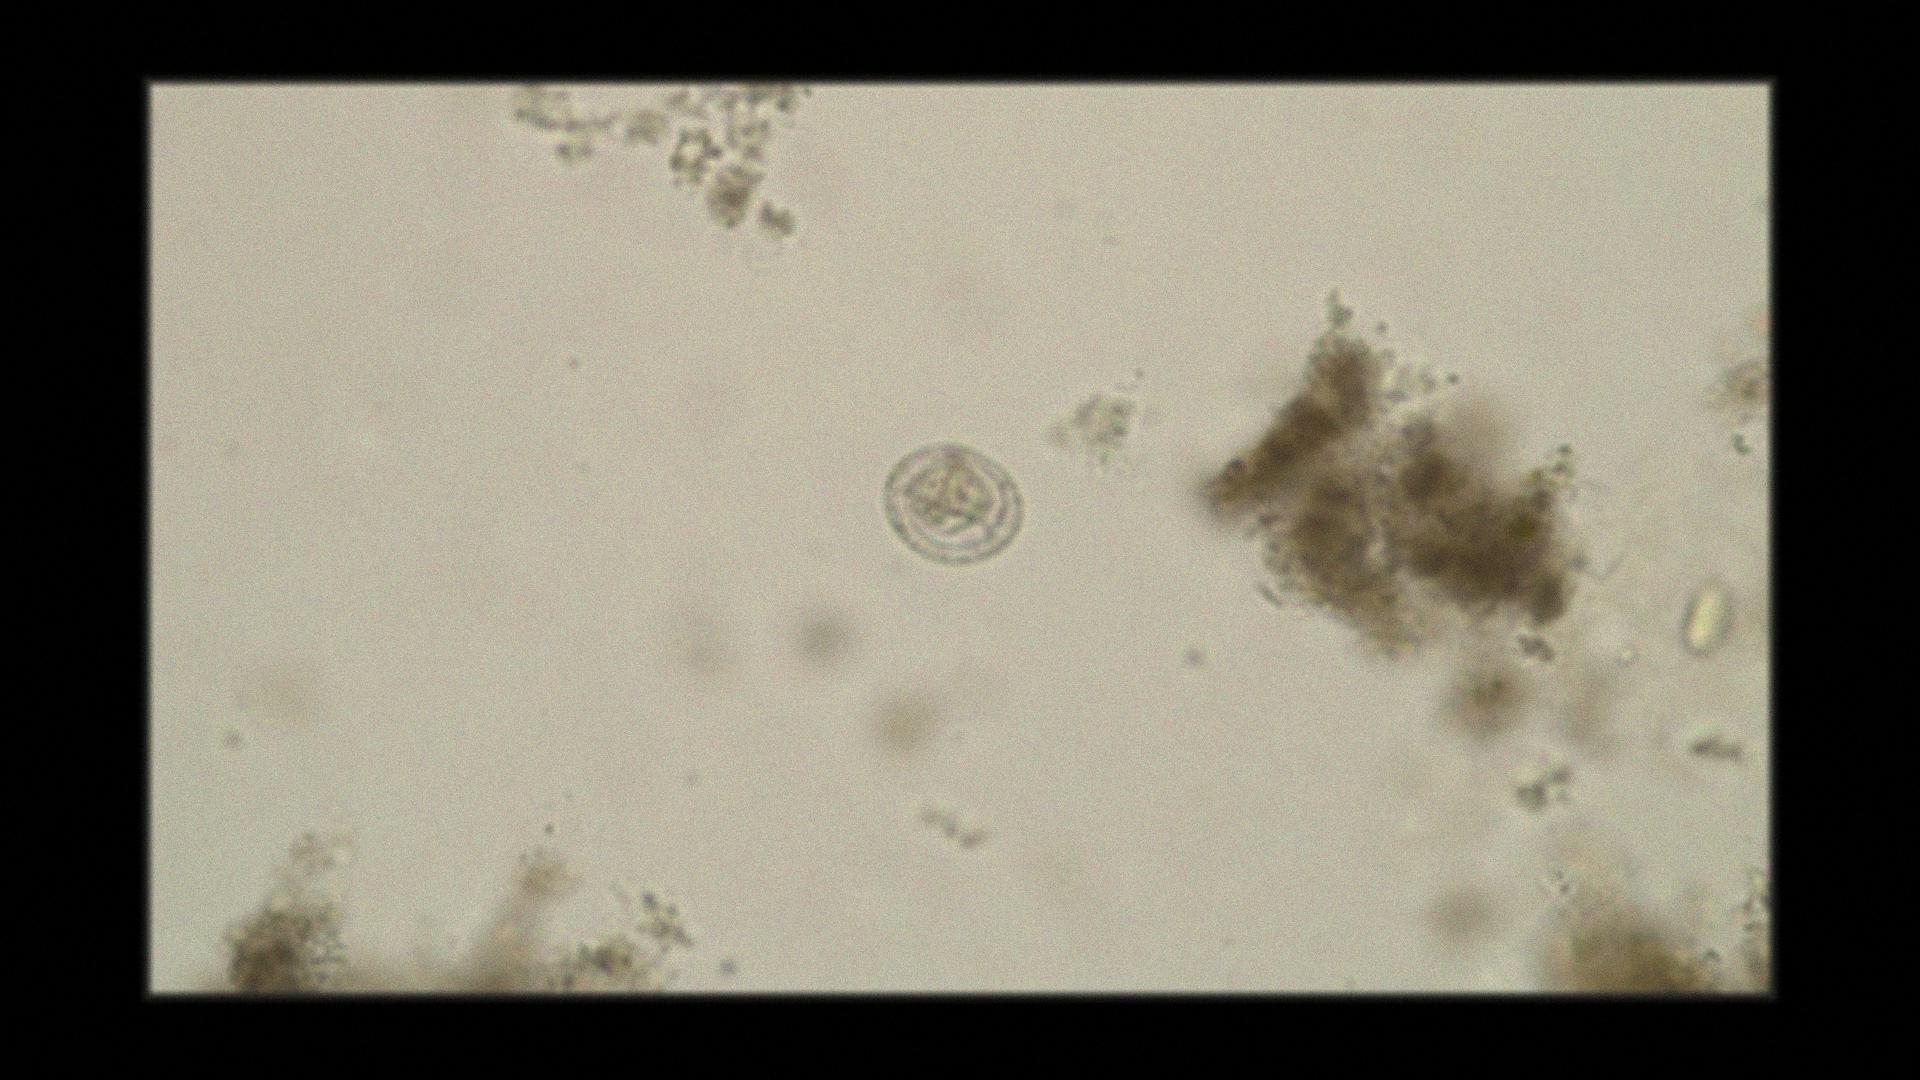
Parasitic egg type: Hymenolepis nana